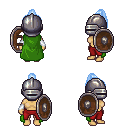
a pixel art fantasy rpg character, female body template, human, tanned skin, green cape, red pants, white cyan long topknot hairstyle, metal helm, white cloth bracers, shield, four views (front, back, left, right), 2x2 character sprite sheet, small pixel art, hard edges, no anti-aliasing